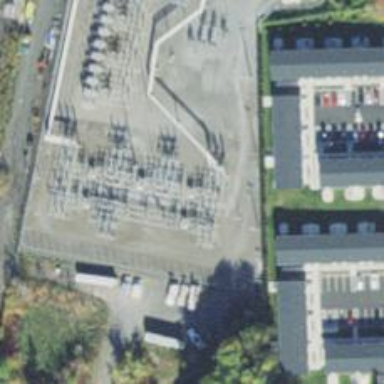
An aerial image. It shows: Switch for power supply.